Platform: macOS
Application: Arc Browser
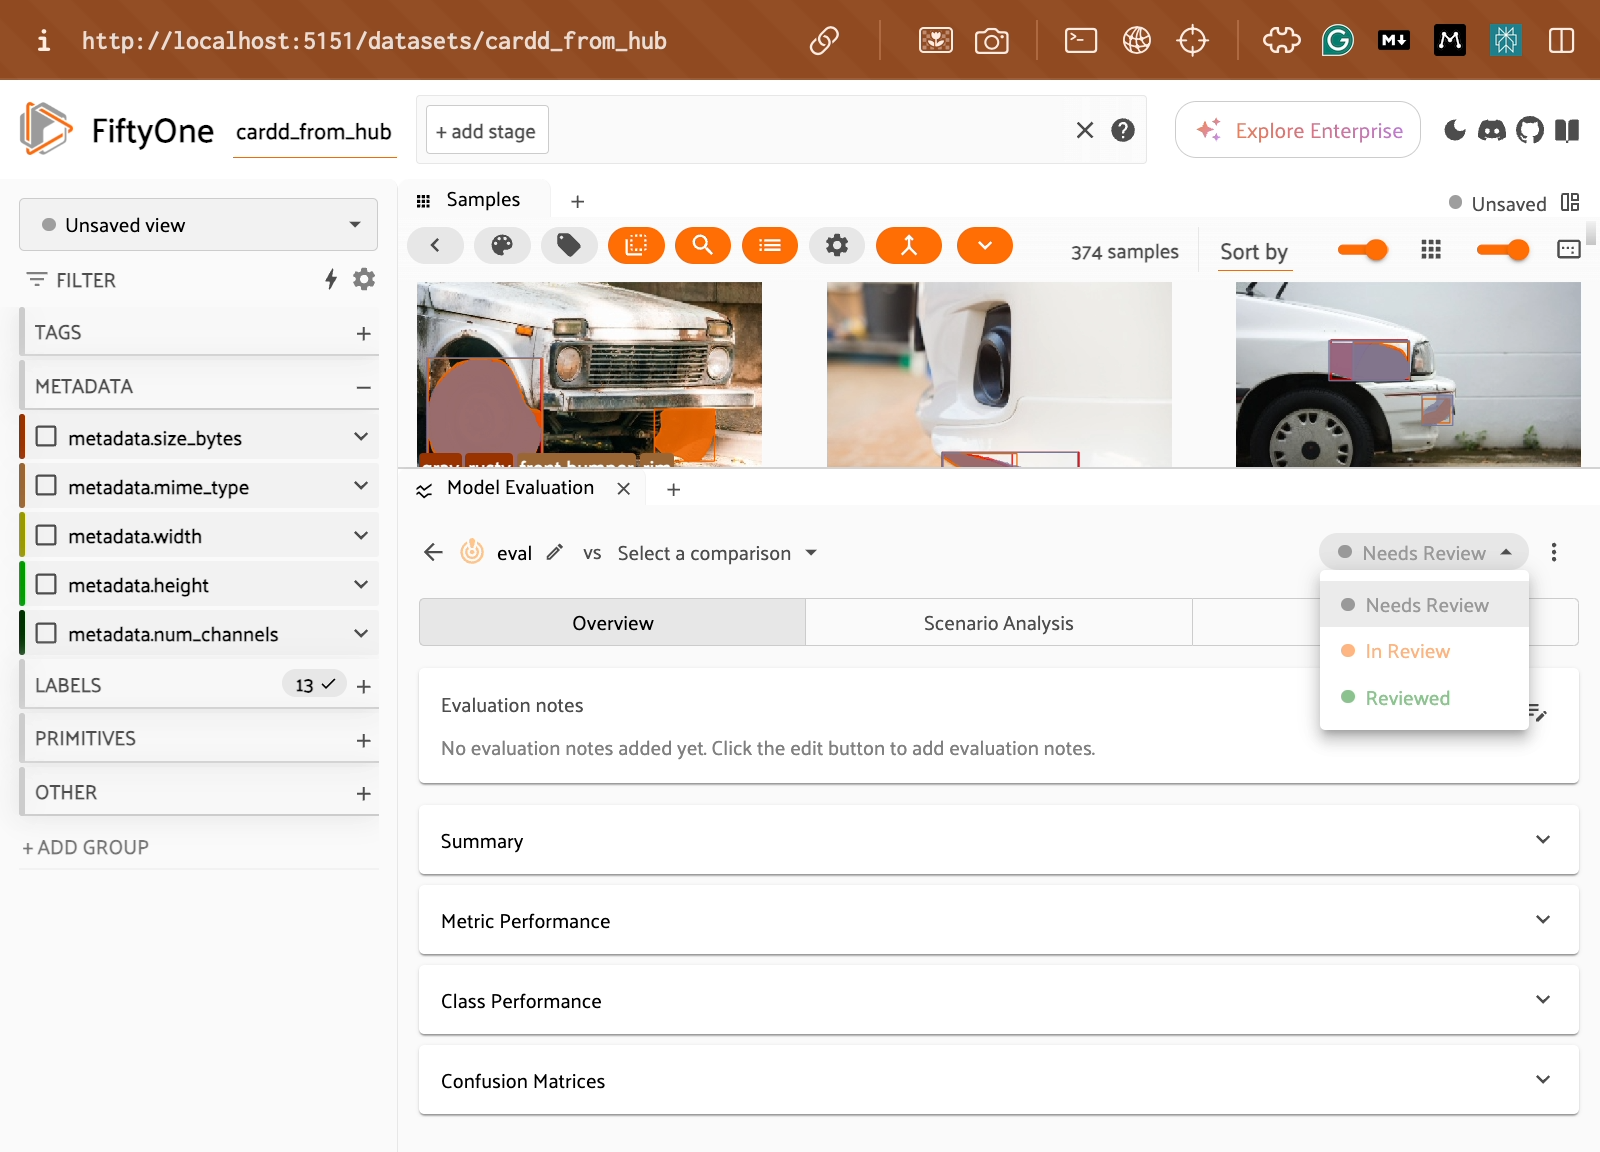
task_description: Change model evaluation review status to In review
action_type: select
element_info: Menu Item
steps_since_start: 1

task_description: Change model evaluation review status to Completed
action_type: select
element_info: Menu Item
steps_since_start: 1

task_description: Open review status menu in the model evaluation panel
action_type: click
element_info: Menu Item
steps_since_start: 1

task_description: Expand the summary card in the Model Evaluation panel
action_type: click
element_info: Menu Item
steps_since_start: 1

task_description: Expand Metric performance card in the model evaluation panel
action_type: click
element_info: Menu Item
steps_since_start: 1

task_description: Expand the per class performance card in the model evaluation panel
action_type: click
element_info: Menu Item
steps_since_start: 1

task_description: Expand the confusion matrix card in the model evaluation panel
action_type: click
element_info: Menu Item
steps_since_start: 1